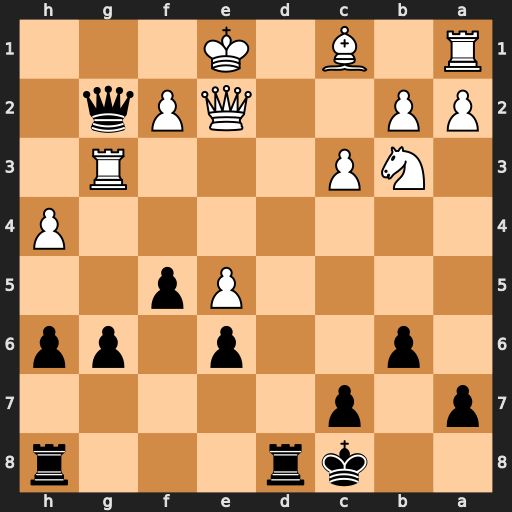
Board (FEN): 2kr3r/p1p5/1p2p1pp/4Pp2/7P/1NP3R1/PP2QPq1/R1B1K3
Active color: b
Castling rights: Q
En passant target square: -
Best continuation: Qh1+ Qf1 Rd1+ Kxd1 Qxf1+